高二 · 度量几何学
如图 1-6-10 所示, 一个半径为 10 米的水轮按逆时针方向每分钟转 4 圈. 记水轮上的点 $P$ 到水面的距离为 $d$ 米(在水面下则 $d$ 为负数), 则 $d$ (米)与时间 $t$ (秒)之间满足关系式: $d=A \sin (\omega t+\varphi)+k\left(A>0, \omega>0,-\frac{\pi}{2}<\varphi<\frac{\pi}{2}\right)$.当 $P$ 点从水面上浮现时开始计算时间. 有以下四个结论: (1) $A=10$; (2) $\omega=\frac{2 \pi}{15}$; (3) $\varphi=\frac{\pi}{6}$; (4) $k=5$. 则其中所有正确结论的序号是图 1-6-10
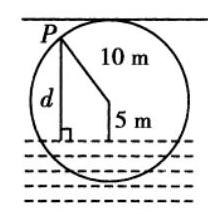
答案: (1)(2)(4)
解析: 由题意知 $A=10, k=5, T=\frac{60}{4}=15$ 秒, $\omega=\frac{2 \pi}{T}=\frac{2 \pi}{15}$, 所以 $d=10 \sin \left(\frac{2 \pi}{15} t+\varphi\right)+5$.又当 $t=0$ 时, $d=0$, 所以 $10 \sin \varphi+5=0$, 所以 $\sin \varphi=-\frac{1}{2}$, 又 $-\frac{\pi}{2}<\varphi<\frac{\pi}{2}$, 所以 $\varphi=-\frac{\pi}{6}$.